Question:
I retrieve some records from database and showing in data table and i use jquery event .click on [Click to Pay] button it works fine in first page of the table but when i use table pagination next .click event on button didn't work
This is my code
'''
$('.pay-btn').click(function (e) {
var payBTN = $(this);
var row = $(payBTN).closest('tr');
var bankID = parseInt( $(row).find('.bankAccountID').val() );
var id = payBTN.prop('id');
if(bankID){
$.ajax({
url: '{{url("/")}}/tenancycontracts/setpaymentpaid',
data: {id: id, bankID: bankID},
success: function (data) {
if (data == 'paid') {
payBTN.parent().html('<a class="btn btn-success"><i class="icon-ok"></i> Paid</a>');
}
}
});
}else{
alert('Select Bank.');
}
});
'''
I'm Using laravel 4.2
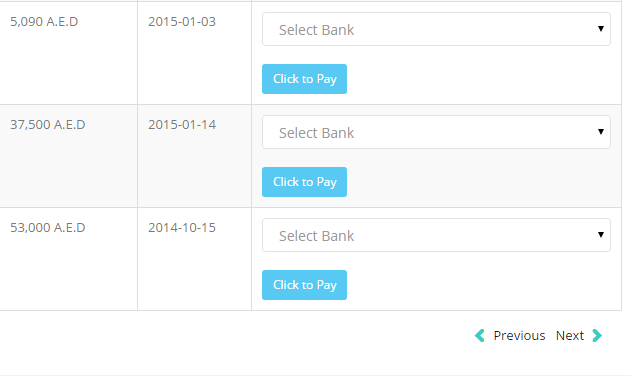
Answer: Use a delegated event handler :
'''
$('#table').on('click', '.pay-btn', function(e) {
'''
dataTables inject and remove table rows to the DOM in order to show pages. Thats why your event handler not is working except from page #1.
: Dont know what your '<table>' 'id' is - replace '#table' with your 'id'.